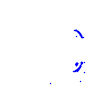
Particle: pion